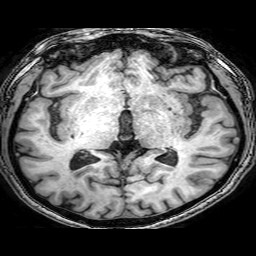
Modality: T1w
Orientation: coronal
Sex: male
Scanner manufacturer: philips
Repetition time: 0.008103 s
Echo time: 0.00371 s